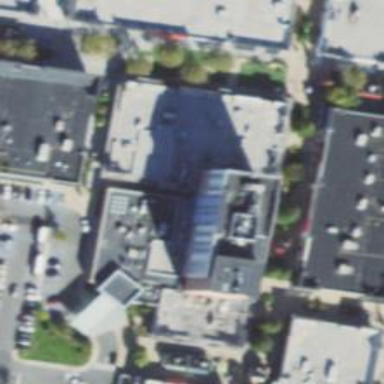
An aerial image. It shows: Hotel building.